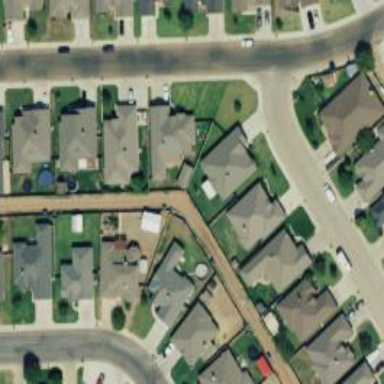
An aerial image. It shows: Alley classified as service road.